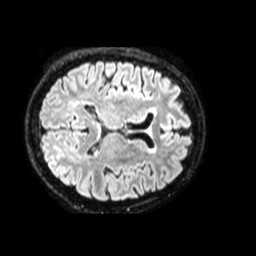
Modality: FLAIR
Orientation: axial
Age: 69
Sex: female
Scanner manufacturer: philips
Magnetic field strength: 1.5 T
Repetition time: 4.8 s
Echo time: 0.3354 s